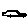
Label: car